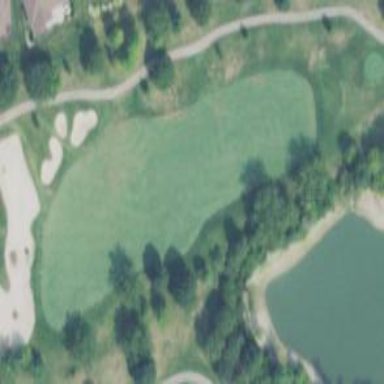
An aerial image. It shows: View of golf hole.